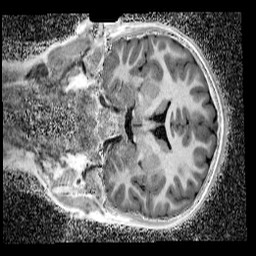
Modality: UNIT1_denoised
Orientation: coronal
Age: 10
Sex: male
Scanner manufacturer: siemens
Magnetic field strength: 3 T
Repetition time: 4 s
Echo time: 0.00299 s